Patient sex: F
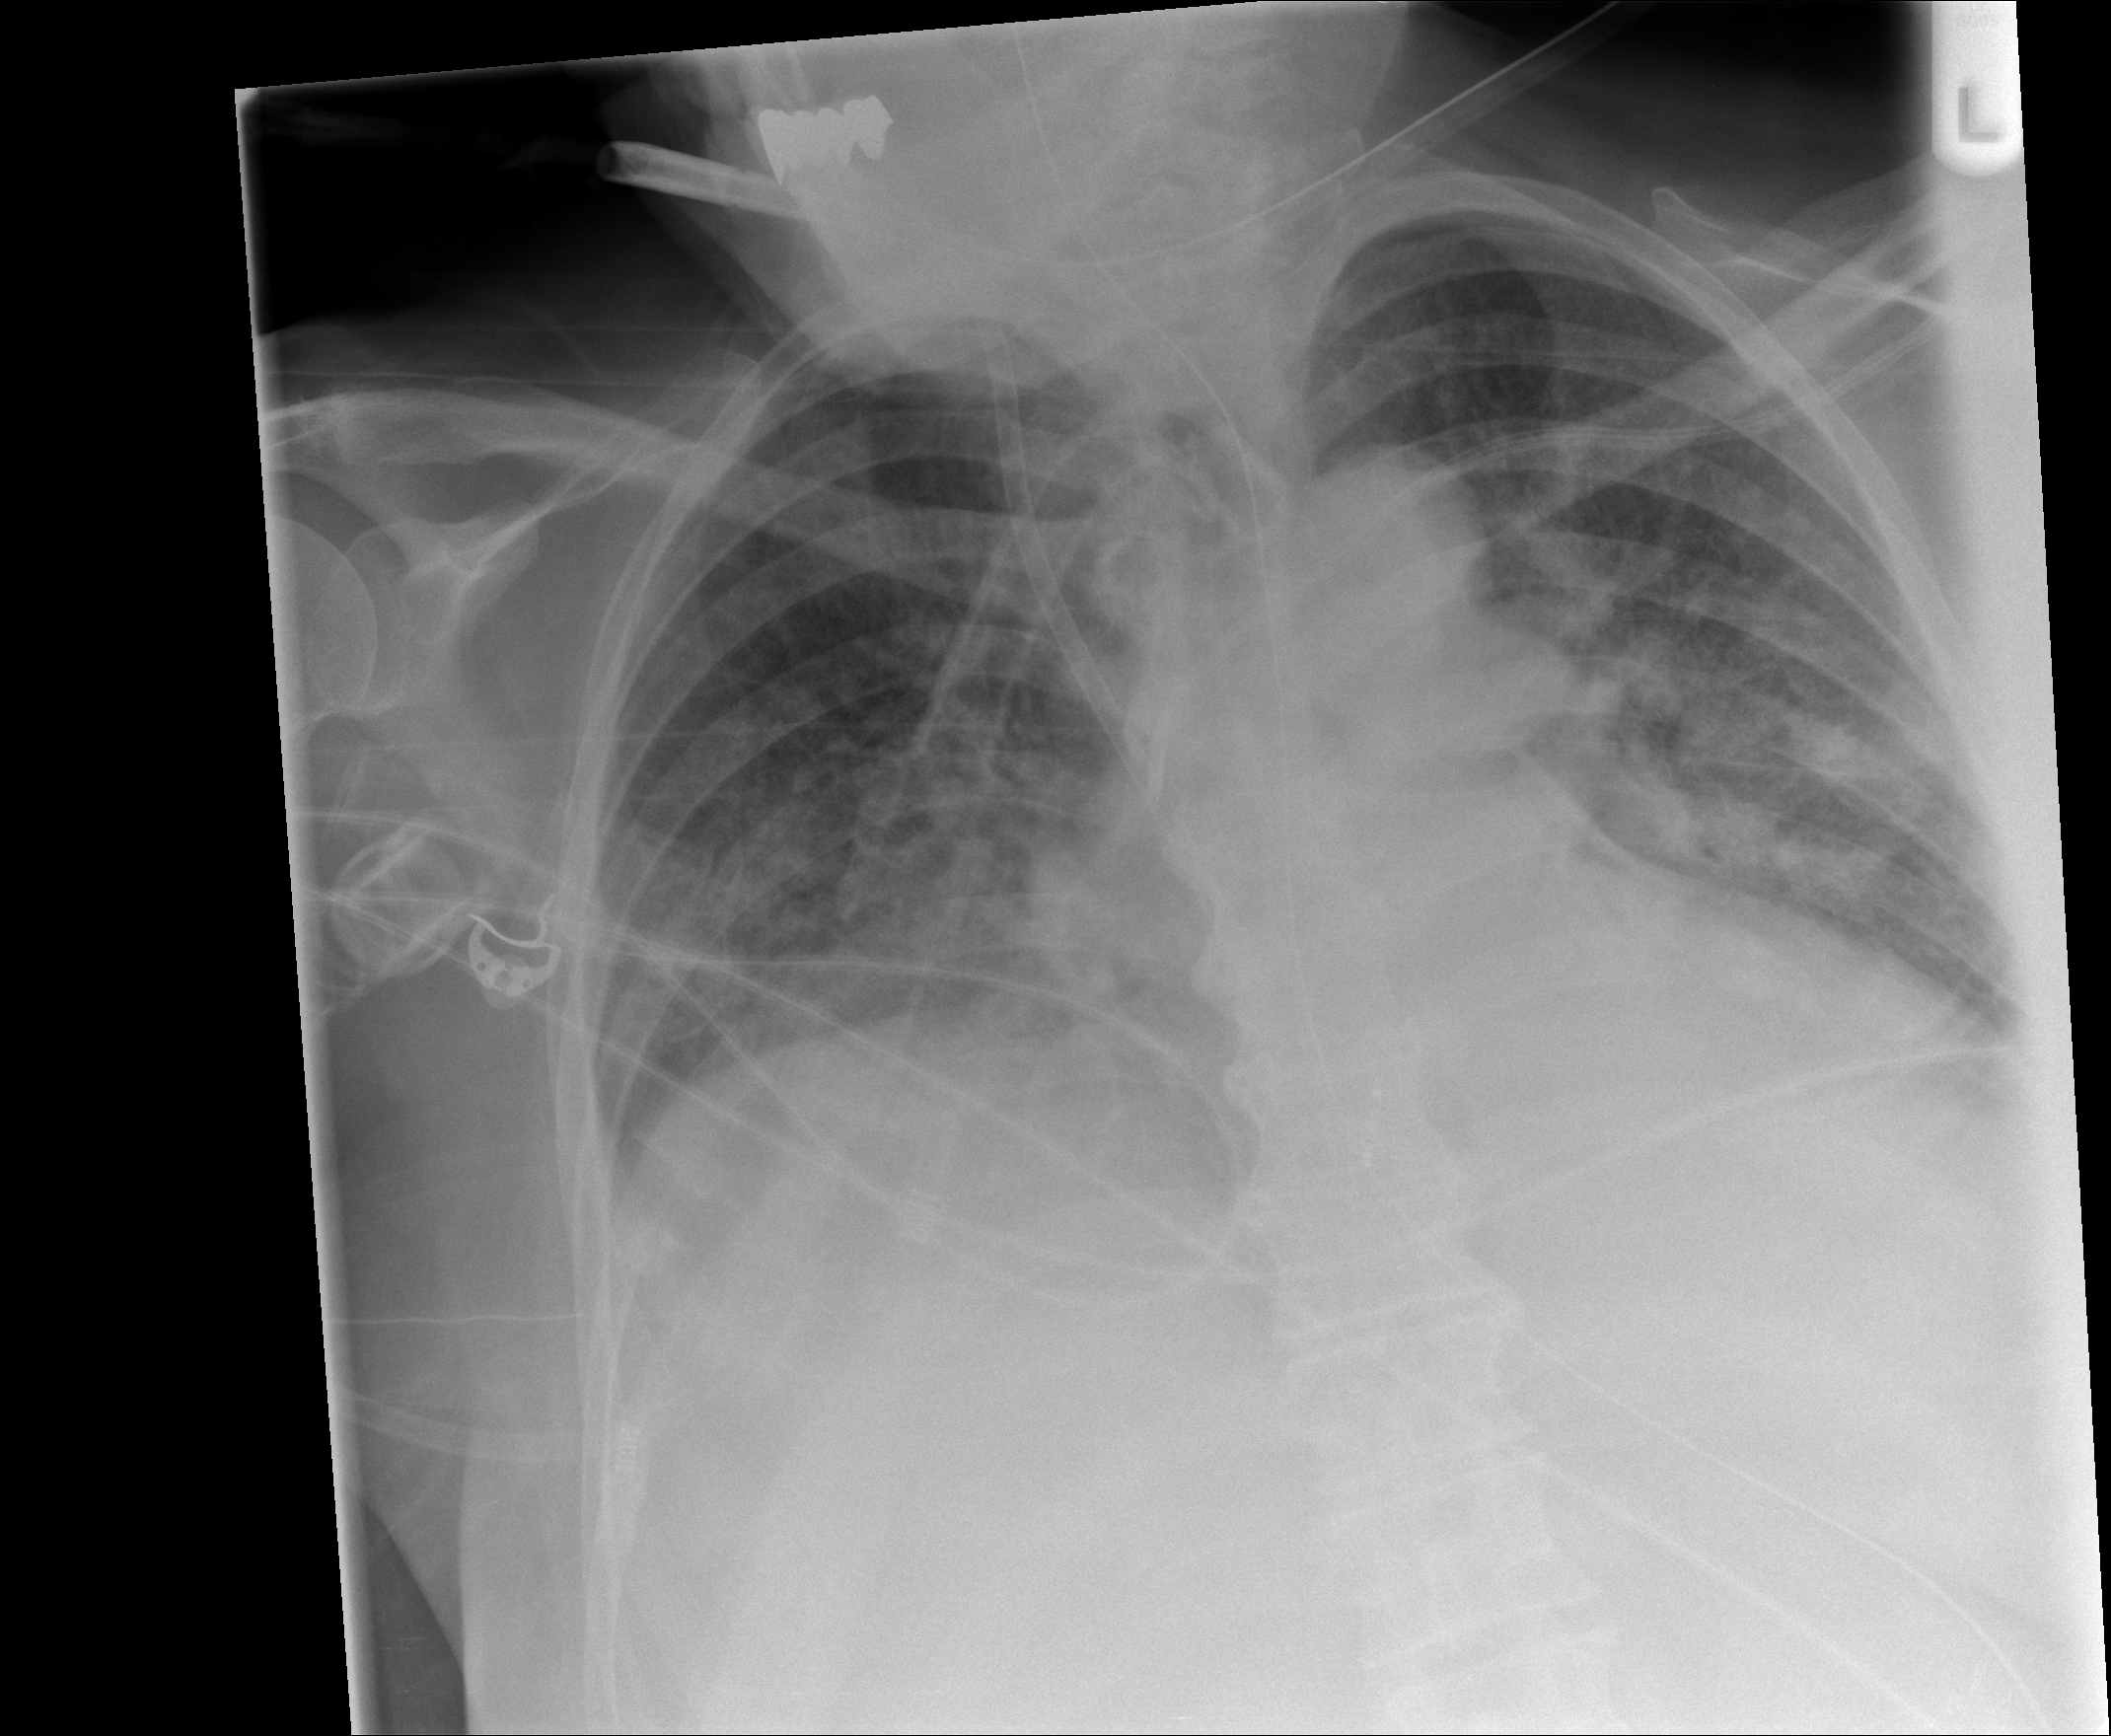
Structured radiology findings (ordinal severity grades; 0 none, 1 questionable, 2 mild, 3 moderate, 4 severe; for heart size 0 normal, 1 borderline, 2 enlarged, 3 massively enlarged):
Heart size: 2
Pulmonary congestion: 2
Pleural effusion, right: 2
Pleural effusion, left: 1
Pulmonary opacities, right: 2
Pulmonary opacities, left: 2
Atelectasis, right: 2
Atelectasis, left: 2